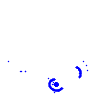
Particle: electron